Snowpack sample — Loveland Pass, Silver Plume, Colorado, USA (1/12/25, 11:40 AM MST)
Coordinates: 39.66, -105.88
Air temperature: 7 °F
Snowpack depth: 140 cm
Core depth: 10 cm
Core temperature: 41 °F
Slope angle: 11°, slope face: 30°
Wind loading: high
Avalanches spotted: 2
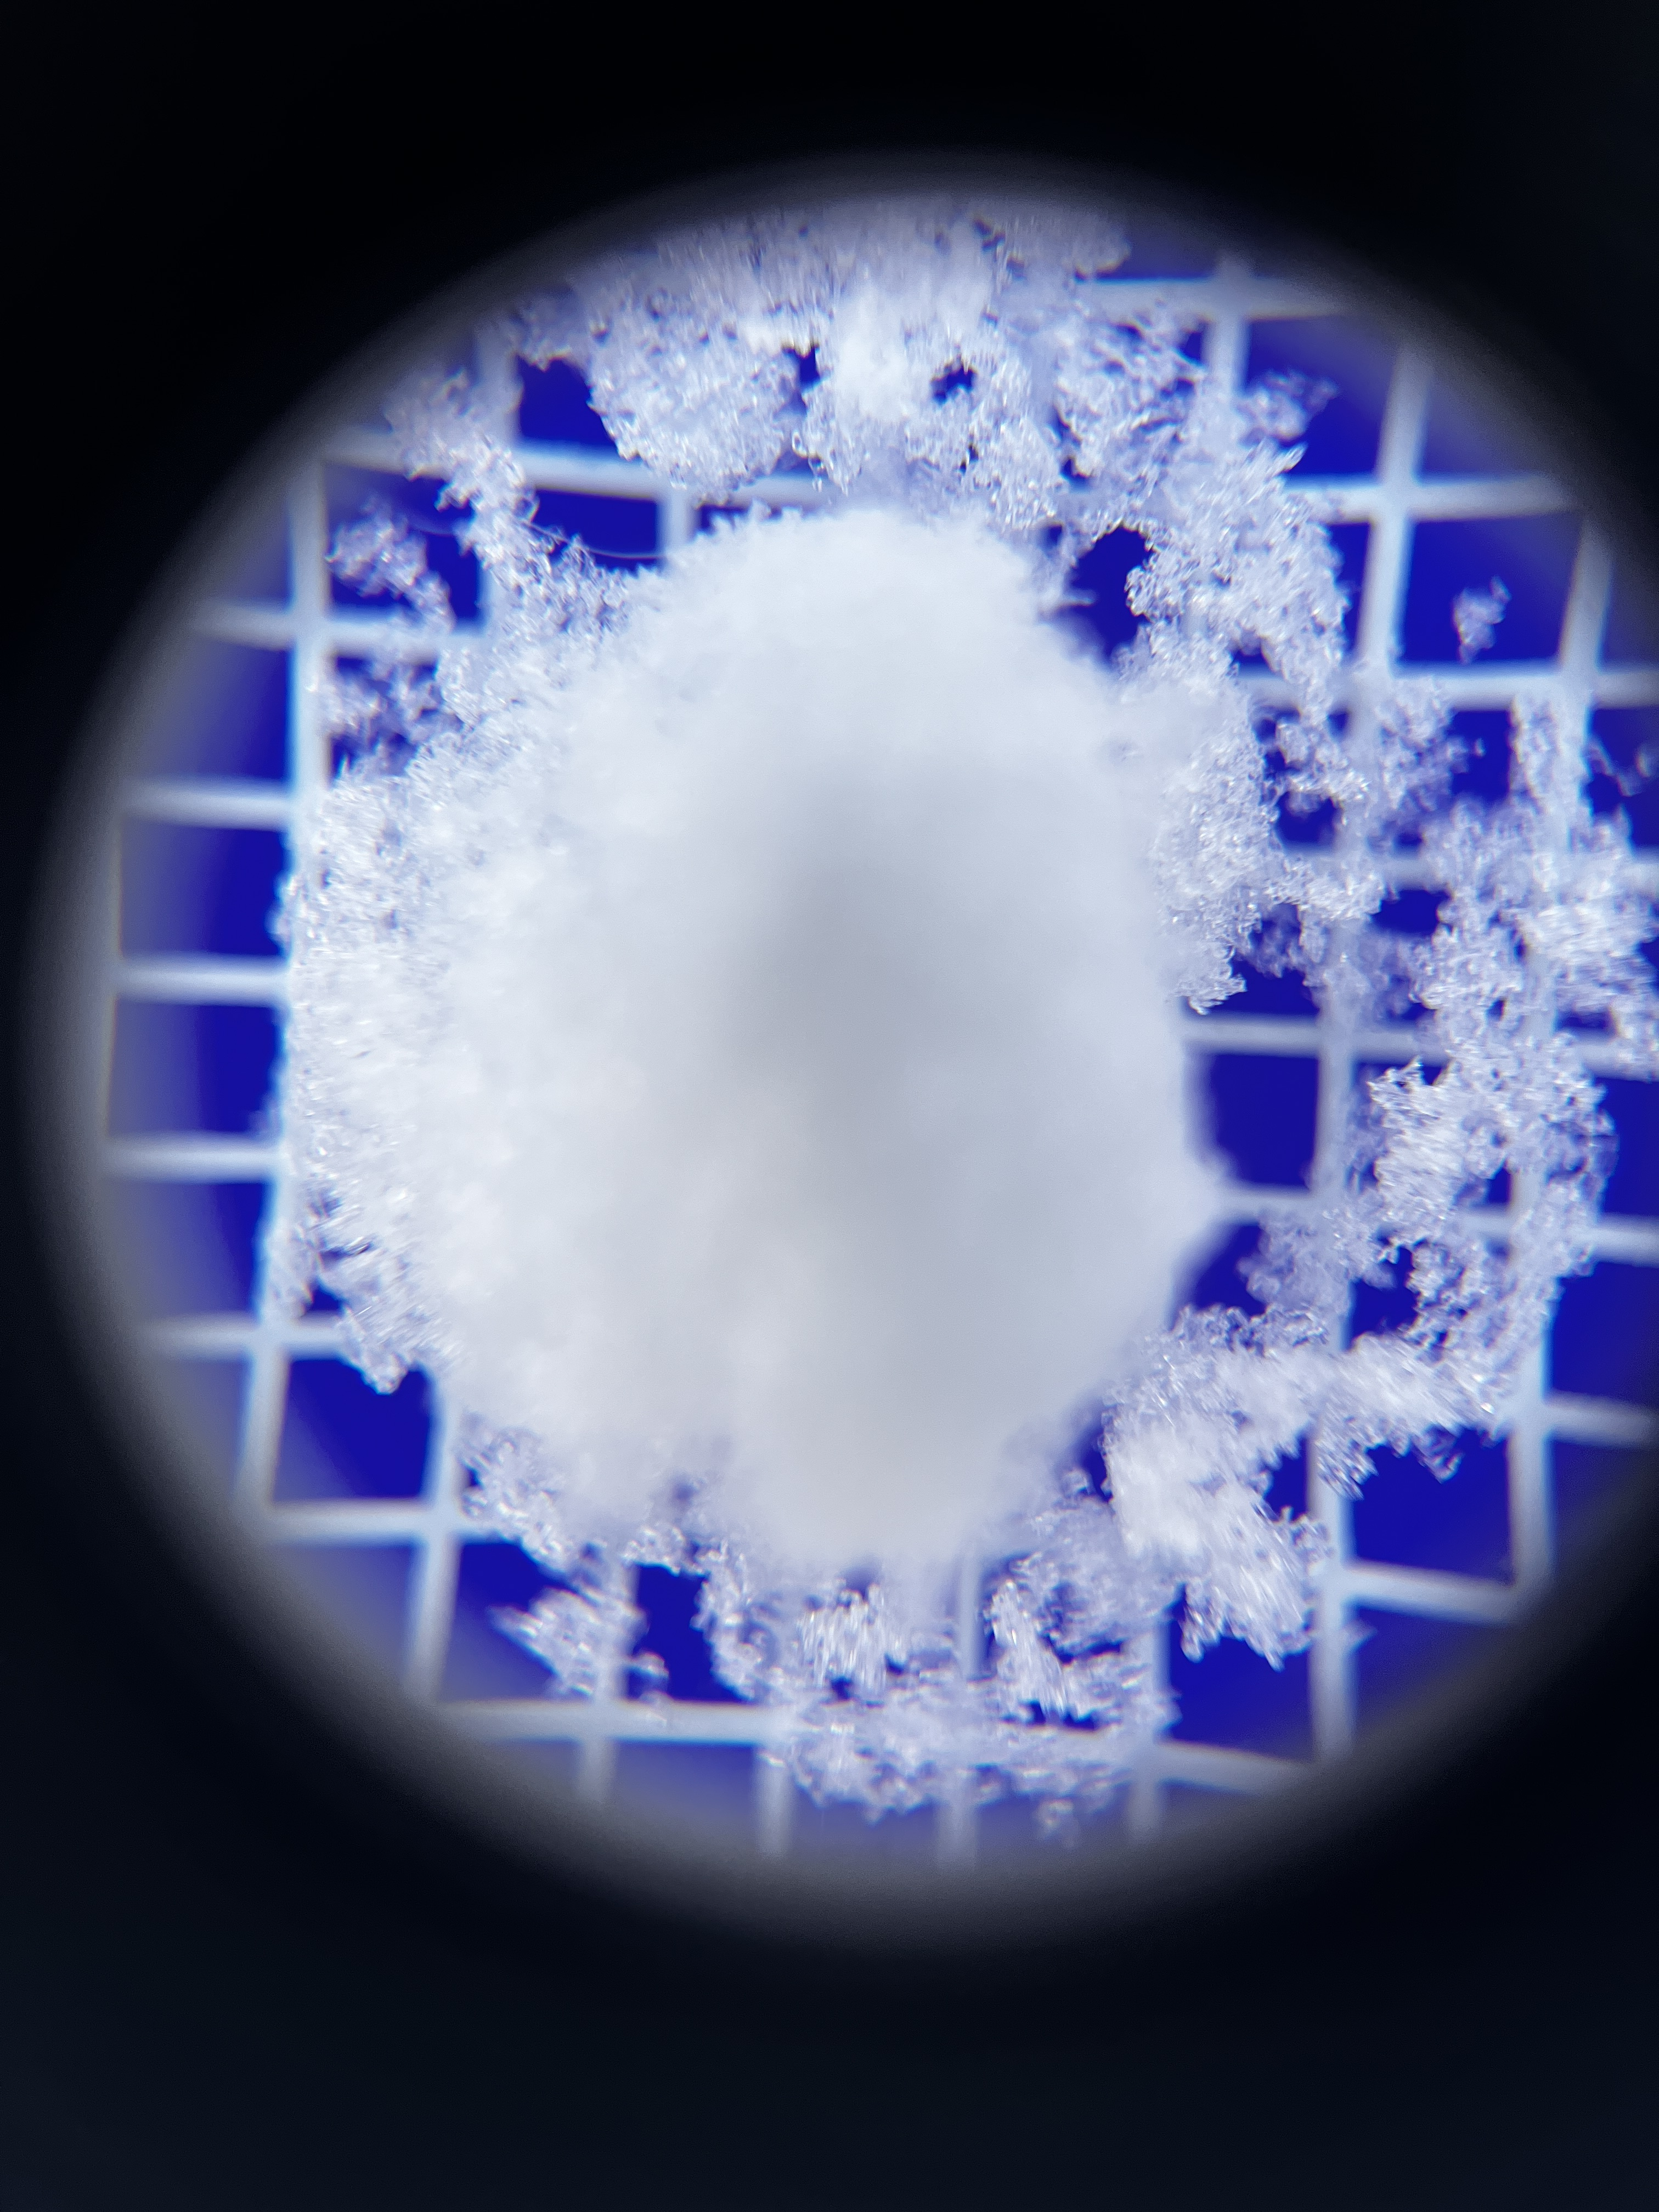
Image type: magnified_profile
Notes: Pilot using slightly modified coring method that took too large segment for snow profile picturing, advised not to use in higher level models. Two avalanche on south face nearby, partially cloudy with light snow in the last 24 hours. Lots of wind loading on eastern features.